Question: I have ASP.NET Repeater and I am binding Hotel Rooms to it, I need to show Maximum 3 rooms and rest records should show when user click on "More Rooms" button/anchor.
I have solved this problem with two ASP.NET Repeaters where I bind 1st Repeater with 3 rooms and 2nd Repeater with other rooms wrap with a div(Show/Hide with ID using jQuery). BUT I THINK THIS IS NOT A GOOD APPROACH. I NEED TO DO IT WITH ONE ASP.NET REPEATER.
Here is my code using two Repeaters:
'''
<asp:Repeater ID="RPRoomsWithThreeRecords" runat="server">
<ItemTemplate>
<div class="search_hotel_book_now">
<div class="search_hotel_book_left">
<p>Executive Room with bed and breakfast</p>
</div>
<div class="search_hotel_book_right">
<a href="#">Book Now</a> <span>2 500,-</span>
<p>NOK</p>
</div>
</div>
</ItemTemplate>
</asp:Repeater>
<div id="hideShowDiv">
<asp:Repeater ID="RPRoomsOtherRecords" runat="server">
<ItemTemplate>
<div class="search_hotel_book_now">
<div class="search_hotel_book_left">
<p> Executive Room with bed and breakfast</p>
</div>
<div class="search_hotel_book_right">
<a href="#">Book Now</a> <span>2 500,-</span>
<p> NOK</p>
</div>
</div>
</ItemTemplate>
</asp:Repeater>
</div>
'''
I have also attached screen shot for reference. Thanks in advance.

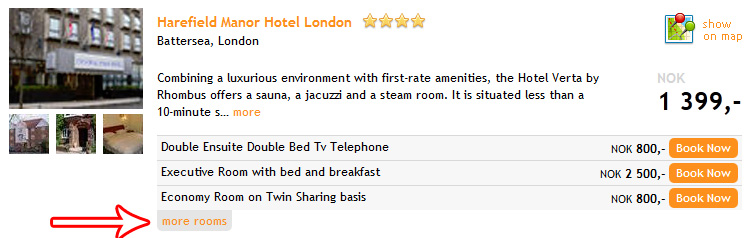
Answer: Finally :) I have done it. :) Thanks @Ahmed and @Hiren Desai for a wonderfull help :) Your examples give me a way to solve it with <URL>
Basically I wrap hidden records into a DIV using jquery <URL>;
'''
<asp:Repeater runat="server" ID="RPHotels" OnItemDataBound="RPHotels_ItemDataBound">
<ItemTemplate>
<div class="search_hotel_div">
<div class="search_hotel_right">
<asp:Repeater runat="server" ID="RPRooms" OnItemDataBound="RPRooms_ItemDataBound">
<ItemTemplate>
<div class="search_hotel_book_now">
<div class="search_hotel_book_left">
<p>
<asp:Literal ID="lblRoomType" runat="server" Text="Double Ensuite Double Bed Tv Telephone"></asp:Literal>
</p>
</div>
<div class="search_hotel_book_right">
<a href="#">Book Now</a> <span>
<asp:Literal ID="lblRoomPrice" runat="server" Text="800,-"></asp:Literal></span>
</div>
</div>
</ItemTemplate>
</asp:Repeater>
<div class="more_rooms srchbox">
<a href="#" class="moreRooms">more rooms</a></div>
</div>
</div>
<hr style="border: none; border-top: #d9d9d9 solid 1px; margin-top: 10px;" />
</ItemTemplate>
'''
'''
//Loop will work on each Hotel
$(".search_hotel_div").each(function (e) {
//Loop will work on each Hotel's Room
//Select rooms from bottom to 4th room using jQquery slice()
//and wrap selected items with a div with class name .divSlideUpDown:
$(".search_hotel_book_now", this).slice(3).wrapAll("<div class='divSlideUpDown' style='display:none;' />");
$(this).find('.moreRooms').click(function () {
//my Toggle work here :)
$(this).parents().siblings(".divSlideUpDown").slideToggle();
$(this).text($(this).text() == "more rooms" ? "hide rooms" : "more rooms")
return false;
});
});
'''